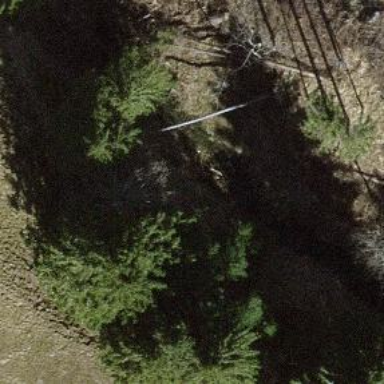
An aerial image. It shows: Single tag "natural: tree."